Question: I'm using <URL> .
In the MasterViewController it also sets up a rootObject
'''
@property (strong, nonatomic) NSManagedObject *rootObject;
'''
and then, when it sets its fetch predicate, it refers to "subItems" on the rootObject and, as you'll see from the image, the subItems are in the parent/child relationship in the entity
'''
- (NSPredicate *) fetchPredicate
{
NSMutableSet* relationship = [self.rootObject mutableSetValueForKey:@"subItems"];
return [NSPredicate predicateWithFormat:@"self in %@",relationship];
}
'''
Another important piece of code might be in the insert new object method, when he checks whether the root object exists. Note, the log statement runs everytime I add a new object to the tableView
'''
if (self.rootObject) {
NSLog(@"rootObject exists");
NSMutableSet* relationship = [self.rootObject mutableSetValueForKey:@"subItems"];
NSManagedObject *lastObject = [self.fetchedResultsController.fetchedObjects lastObject];
double lastObjectDisplayOrder = [[lastObject valueForKey:@"displayOrder"] doubleValue];
[newManagedObject setValue:[NSNumber numberWithDouble:lastObjectDisplayOrder + 1.0] forKey:@"displayOrder"];
[relationship addObject:newManagedObject];
}
[self saveContext];
'''
Can you explain
a) what is happening/why is it necessary/what is the purpose of setting up that relationship within the entity?
b) assuming it's related, why might the author declare an NSManagedObject as a rootObject? None of the core data demos I've seen actually declare NSManagedObjects. For example, the master/detail template in xCode just declares, which gives you a basic core data project
'''
@property (strong, nonatomic) NSFetchedResultsController *fetchedResultsController;
@property (strong, nonatomic) NSManagedObjectContext *managedObjectContext;
'''
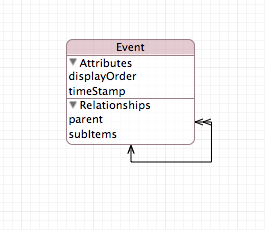
Answer: > what is happening/why is it necessary/what is the purpose of setting up that relationship within the entity?
It isn't necessary, it's just an example and an easy way to create a hierarchy for a master-detail interface with a minimal Core Data model
> assuming it's related, why might the author declare an NSManagedObject as a rootObject?
It's a simple way to create a 'master' object. Usually the 'master' or 'root' object would be defined by the only object in the context whose 'parent == nil'.
> None of the core data demos I've seen actually declare NSManagedObjects.
That doesn't really mean anything. Apps will often temporarily hold a pointer to a managed object instance. Indeed, a fetched request controller can hold multiple pointers to objects at any one time.
> For example, the master/detail template in xCode just declares, which gives you a basic core data project
Apple examples aren't the best. That template also has the app delegate owning the Core Data stack and thats a terrible decision...
Aside:
The predicate can use the relationship better by using the relationship 'backwards'. i.e. rather than load the children relationship and check the contents it should reference the parent and check for equality:
'''
@"parent == %@", selectedParent
'''